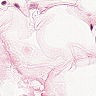
Metastatic tissue present: no